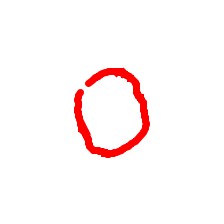
Shape: circle